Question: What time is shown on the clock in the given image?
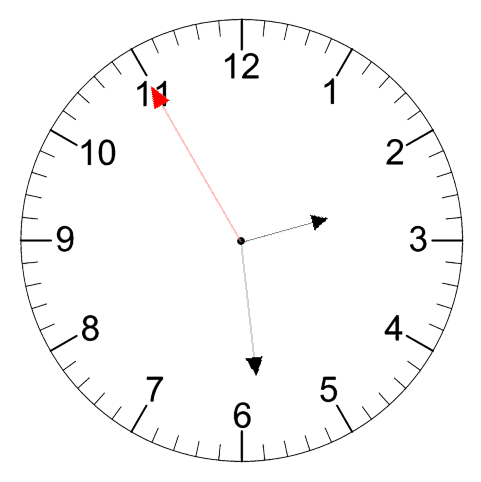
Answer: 02:28:55